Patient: sex M, age 57
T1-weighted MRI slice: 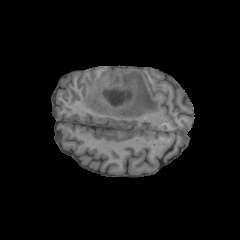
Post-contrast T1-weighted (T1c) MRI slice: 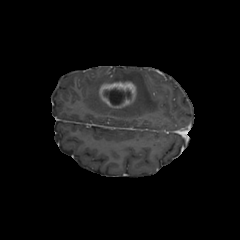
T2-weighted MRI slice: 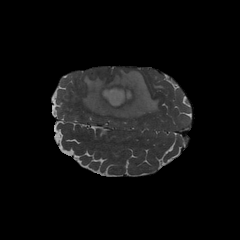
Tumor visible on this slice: yes
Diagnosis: Glioblastoma, IDH-wildtype
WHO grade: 4